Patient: sex M, age 72
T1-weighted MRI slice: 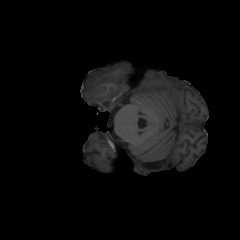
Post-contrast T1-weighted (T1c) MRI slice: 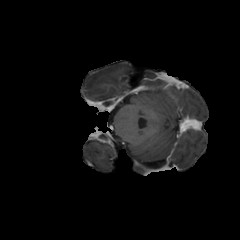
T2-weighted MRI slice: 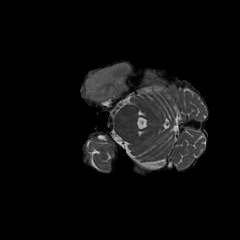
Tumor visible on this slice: yes
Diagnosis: Glioblastoma, IDH-wildtype
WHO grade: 4